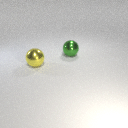
large green metal sphere behind large yellow metal sphere